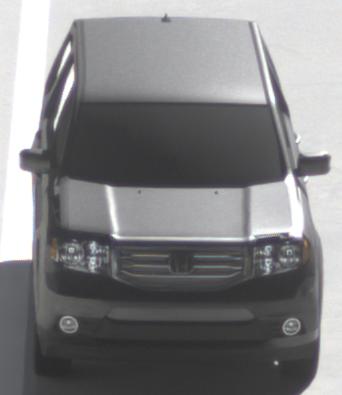
Make: Honda
Model: Pilot
Detailed model: Gen. 2 Facelift
Model produced from: 2012
Model produced until: 2015
Doors: 5
Color: gray
Road condition: wet road
Daytime: morning or afternoon
Contrast: high contrast